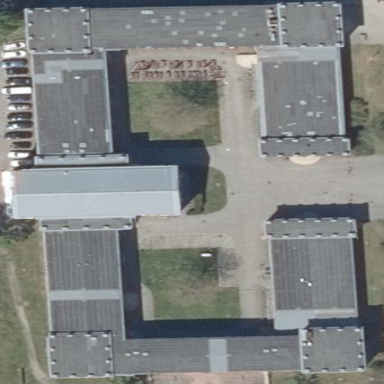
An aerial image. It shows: University building with flat roof.